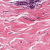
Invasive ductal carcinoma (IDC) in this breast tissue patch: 0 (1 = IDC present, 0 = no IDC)